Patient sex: M
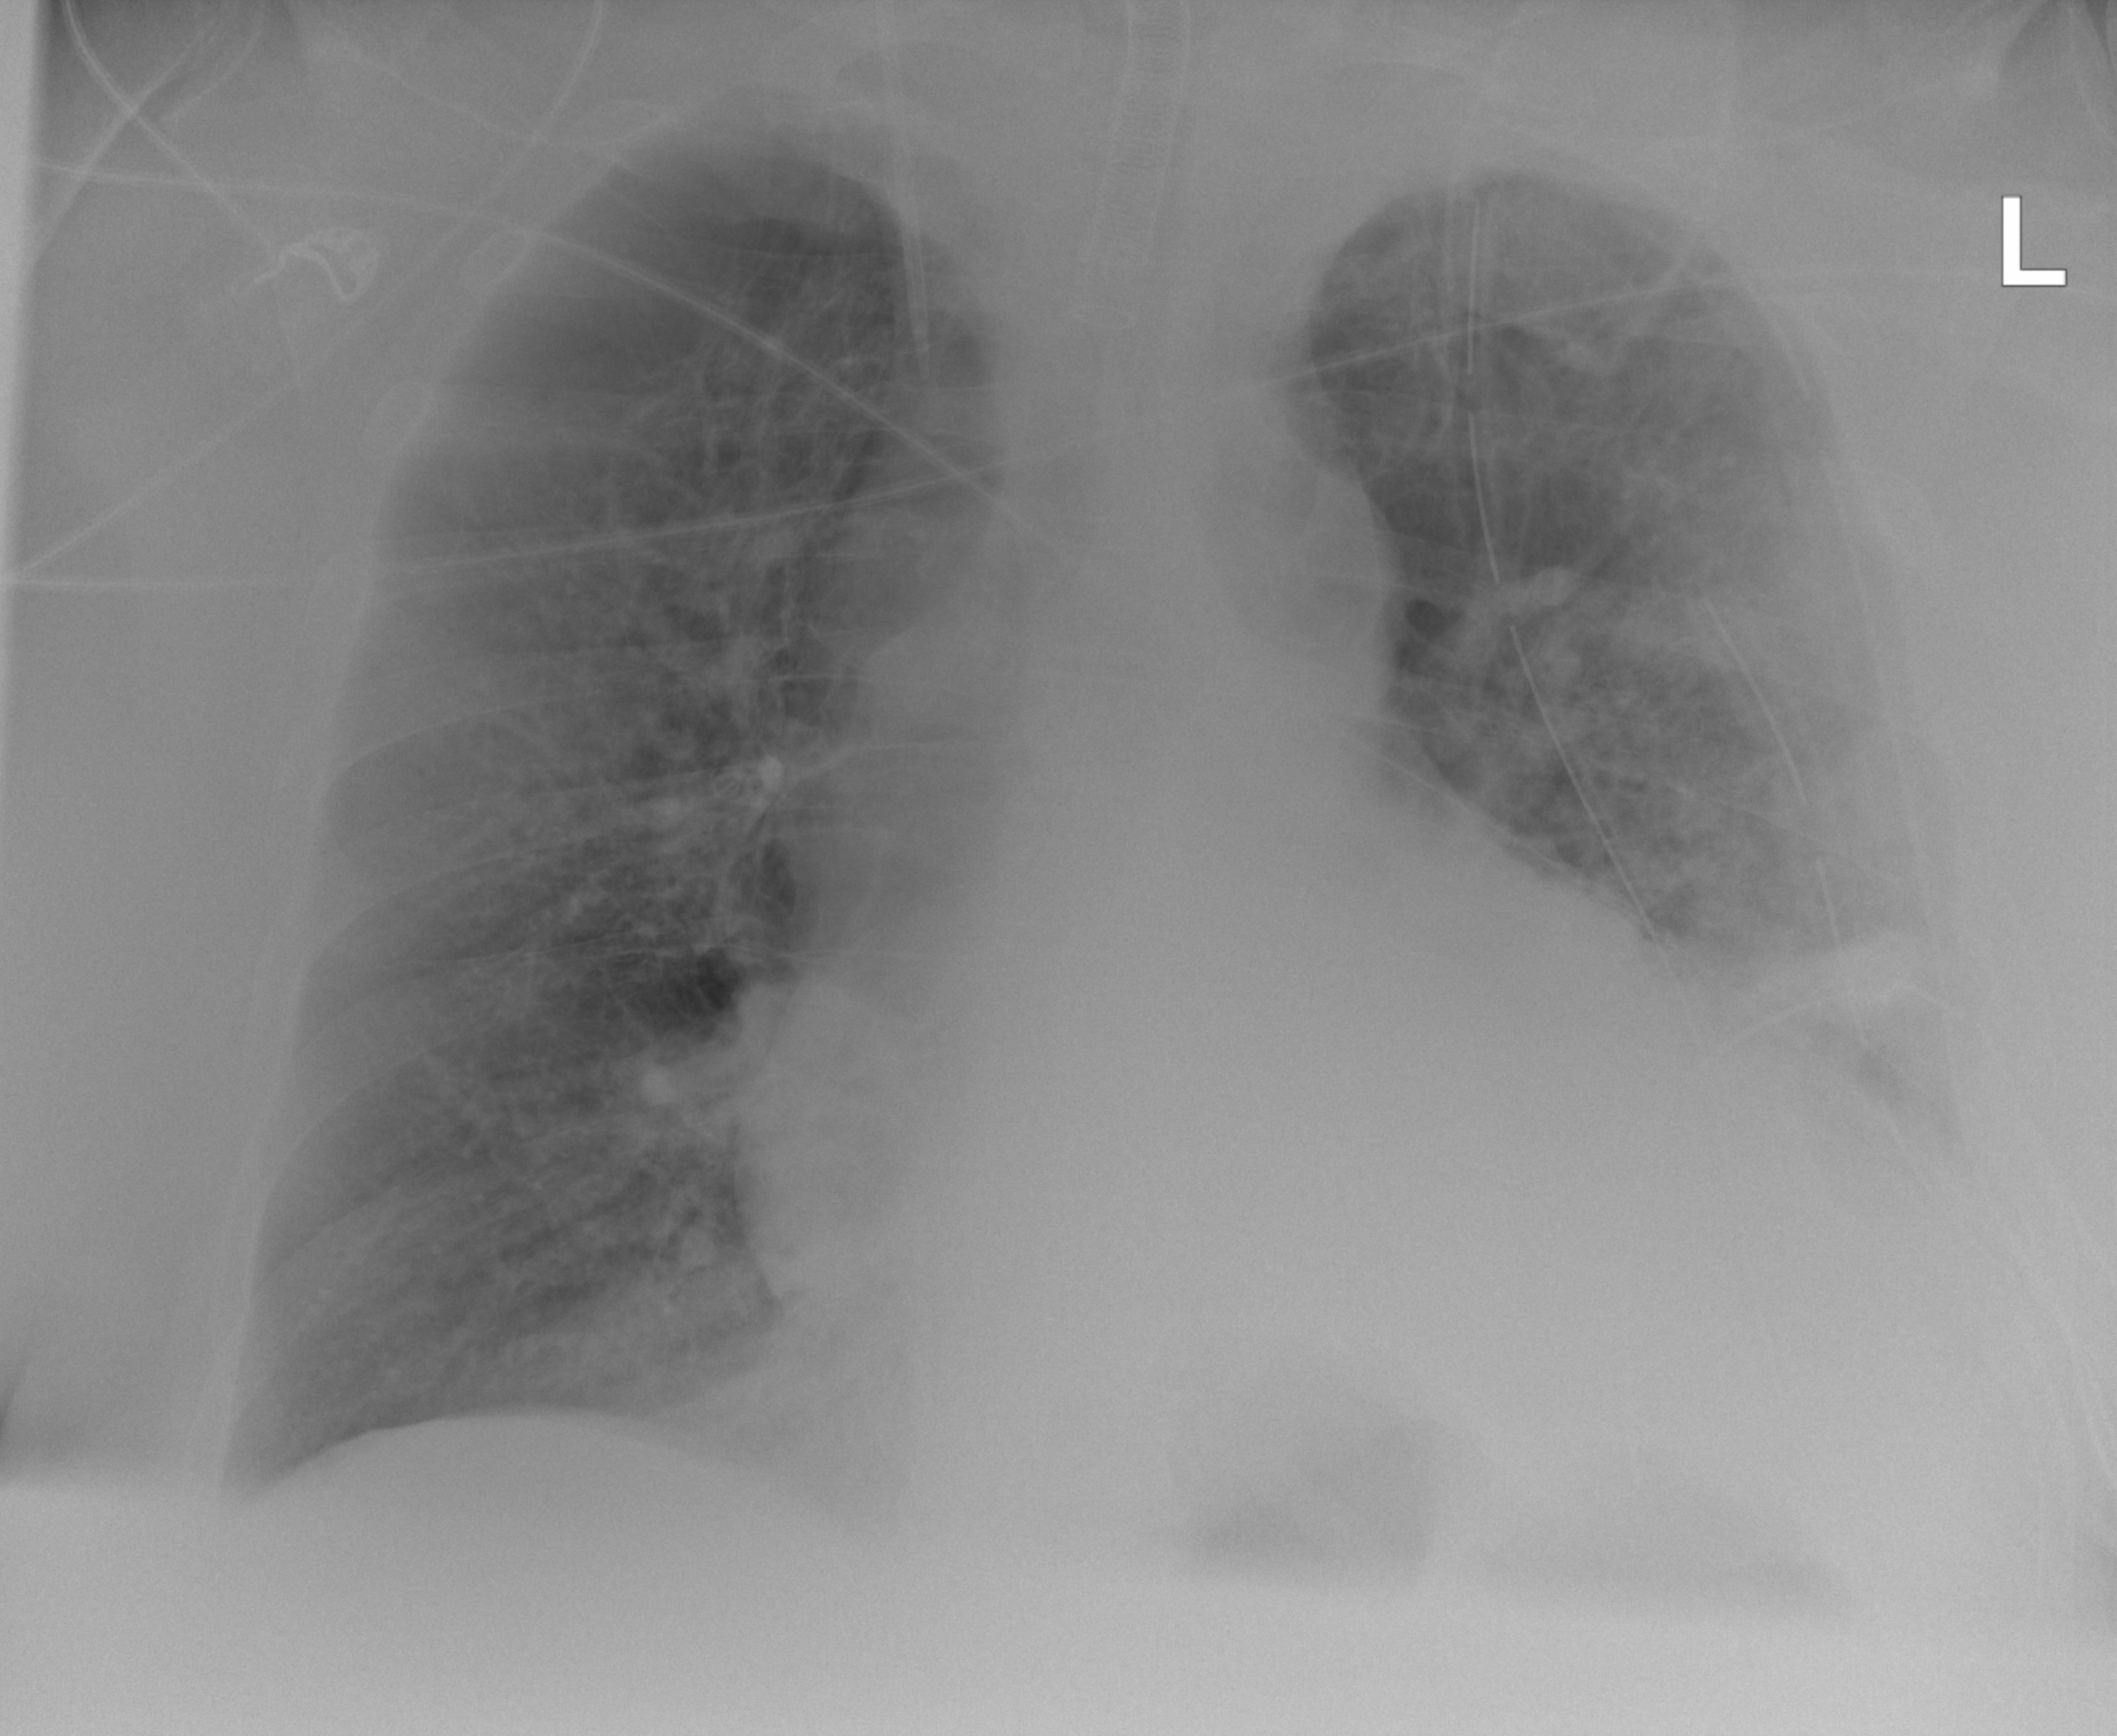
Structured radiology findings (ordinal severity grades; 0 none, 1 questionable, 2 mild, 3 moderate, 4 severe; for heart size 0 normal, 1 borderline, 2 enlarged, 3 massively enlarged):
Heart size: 2
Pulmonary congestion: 2
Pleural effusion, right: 0
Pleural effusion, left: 3
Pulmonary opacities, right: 2
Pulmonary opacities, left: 3
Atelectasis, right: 2
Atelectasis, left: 3